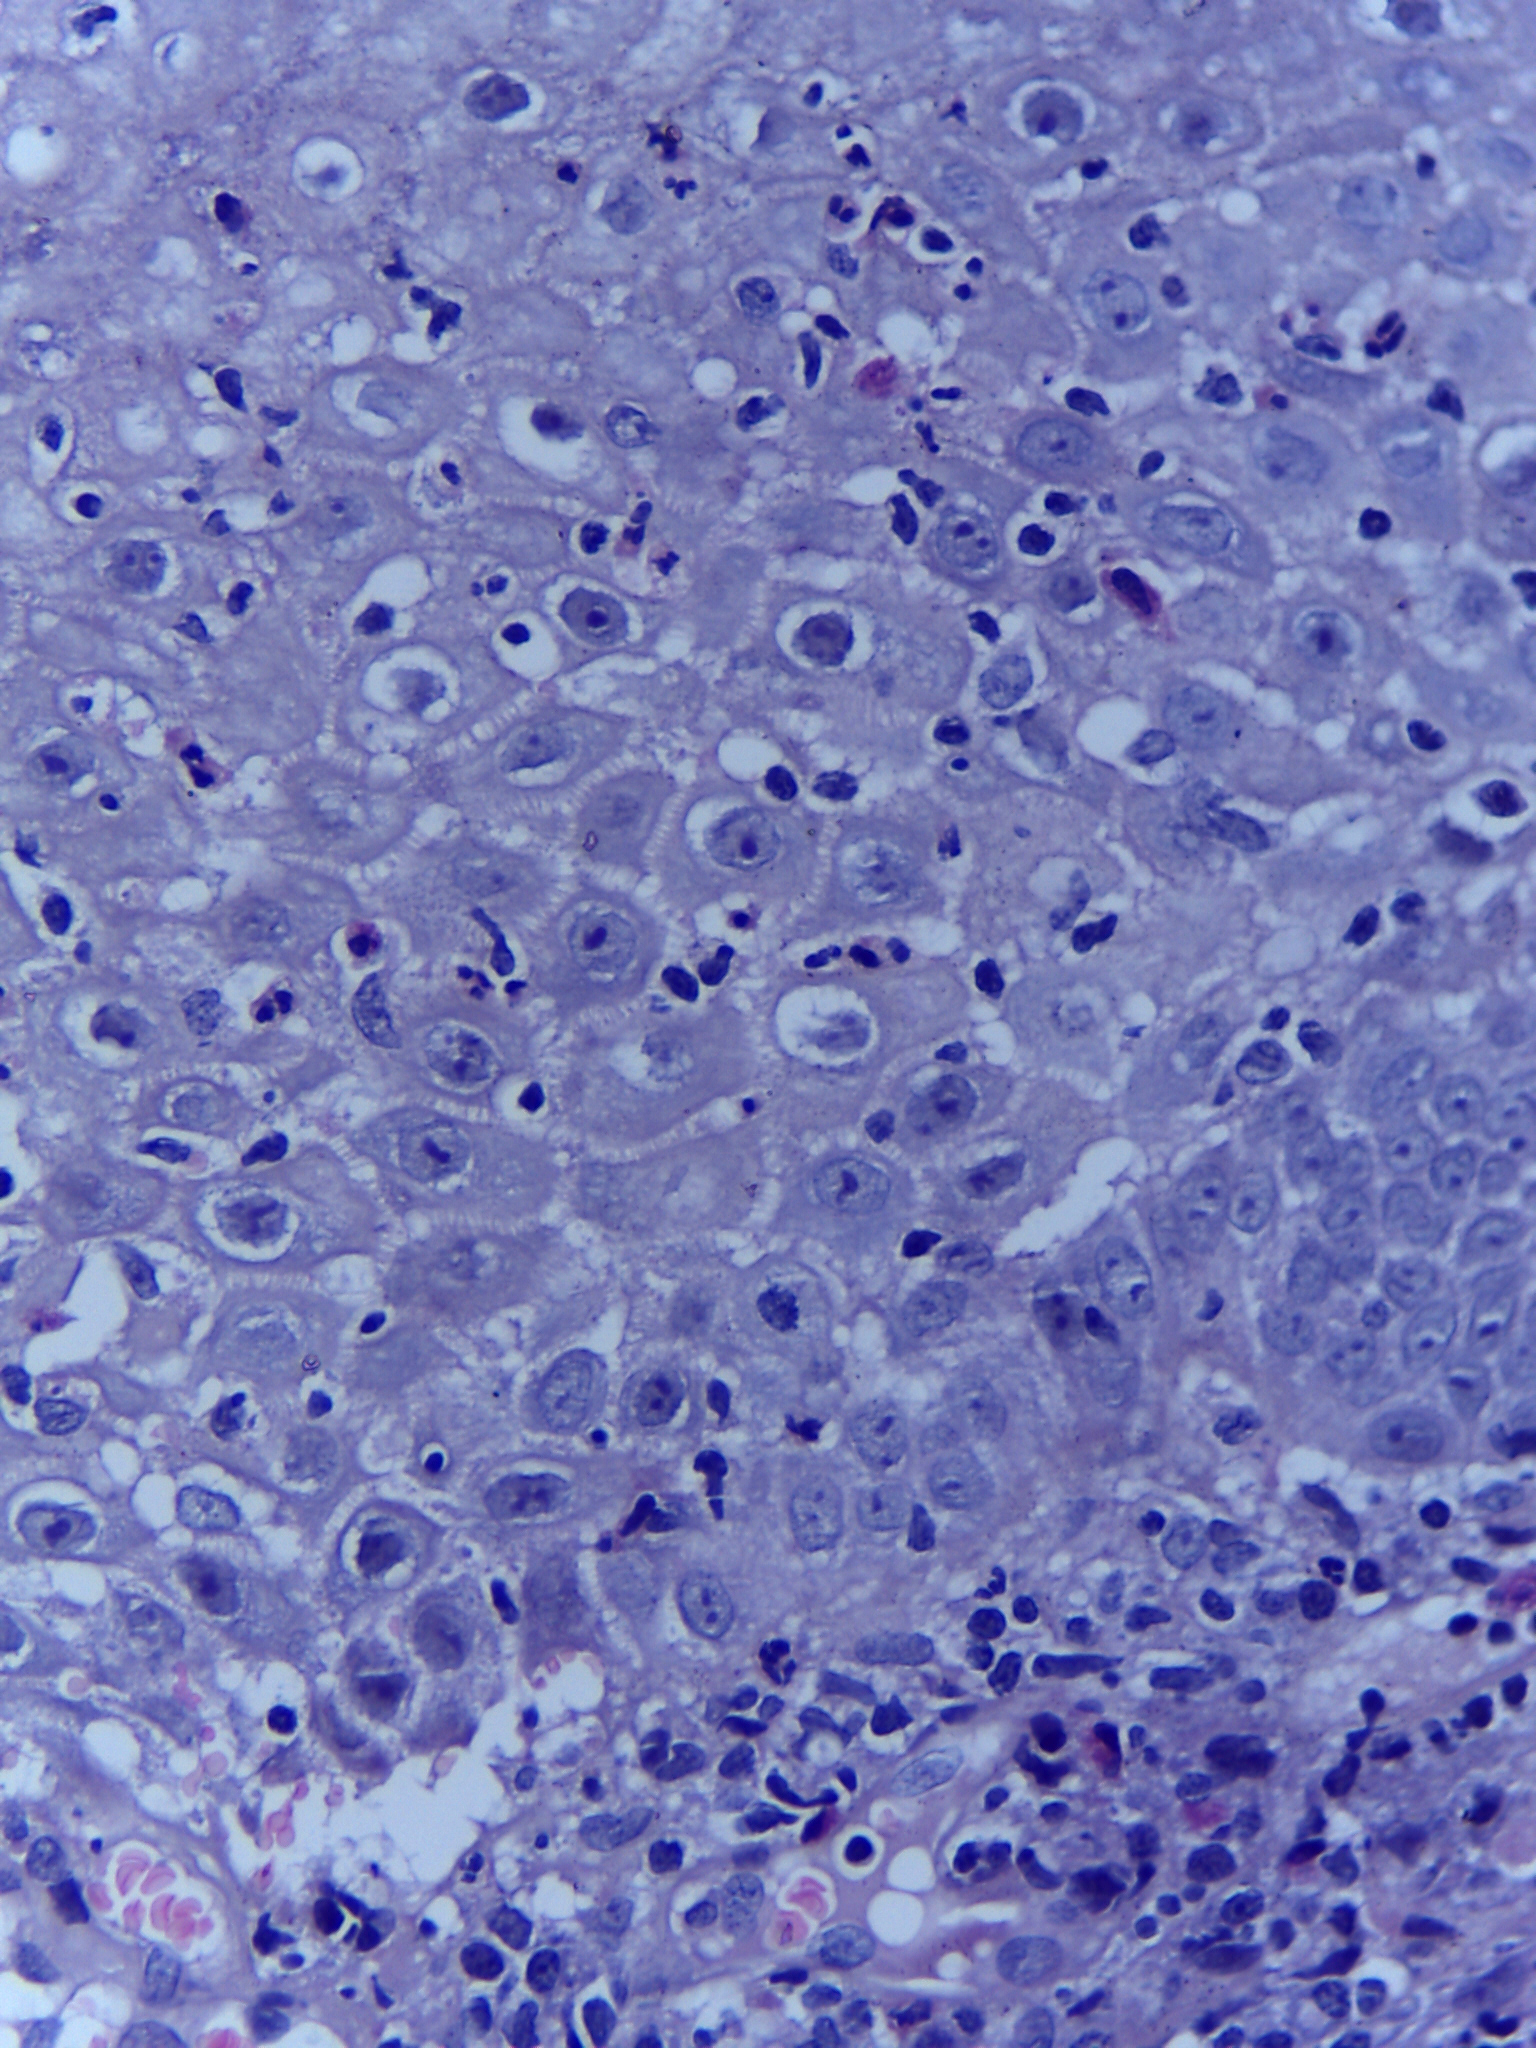
Diagnosis: OSCC